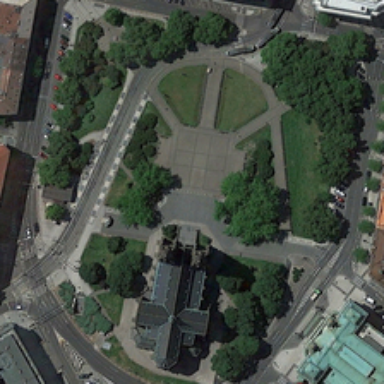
Some buildings are around a square with green trees and a church .